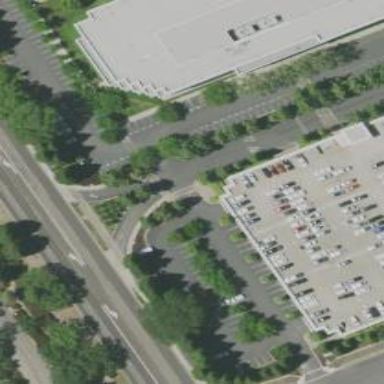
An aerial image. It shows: Multi-storey parking lot with asphalt surface.